Question: I'm trying to mimic the functionality seen in the Voice Memo and Voice Mail Tables on the iPhone. When a cell is selected, all the other cells are grayed out and disabled.
 "Example"
My thought was to run a loop in the "didSelectRowAtIndexPath" method and disable each cell that wasn't the selected IndexPath. But that seem inefficient. Is there another way?
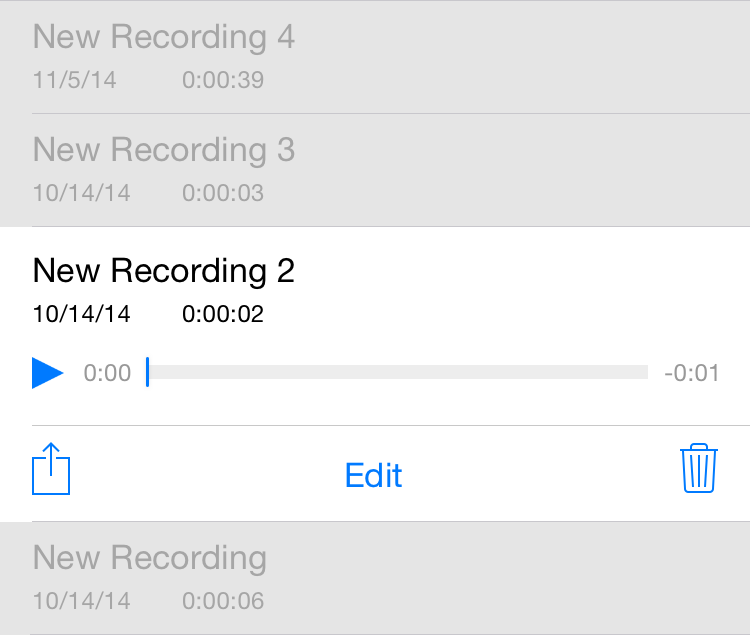
Answer: Given that the user should not be able to scroll. I would create two black/alpha UIViews and place one above the selected cell and one below the selected cell. I would either have these two views intercept any taps, or disable user interaction for the underlying tableView, whichever is easiest.